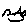
Label: bird